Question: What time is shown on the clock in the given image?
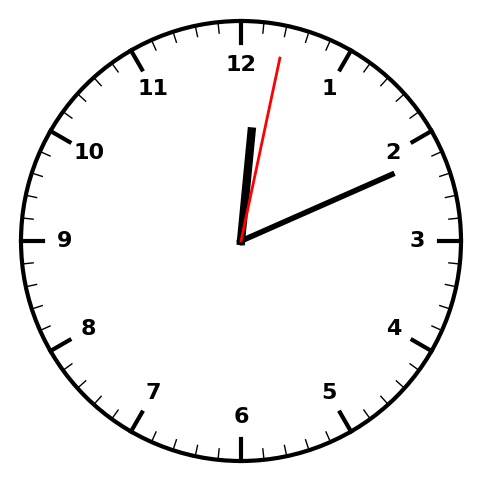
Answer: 12:11:02